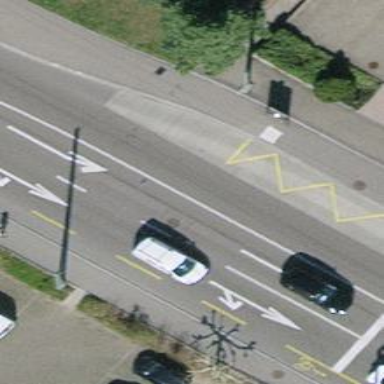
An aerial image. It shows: Bus stop for trolleybuses with designated stop position.